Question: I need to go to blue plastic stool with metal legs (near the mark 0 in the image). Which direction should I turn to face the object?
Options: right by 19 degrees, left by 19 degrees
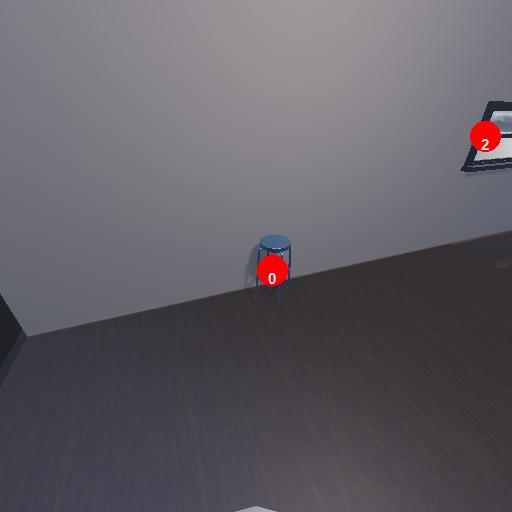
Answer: right by 19 degrees